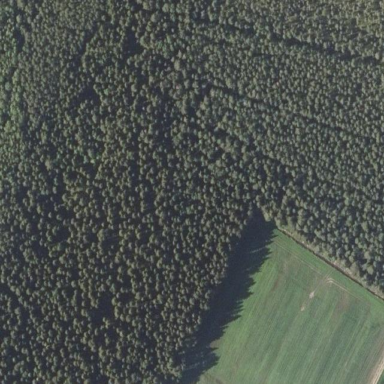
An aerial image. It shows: Forest with evergreen needle-leaved trees.